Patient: sex F, age 54
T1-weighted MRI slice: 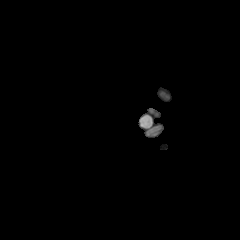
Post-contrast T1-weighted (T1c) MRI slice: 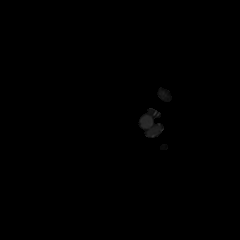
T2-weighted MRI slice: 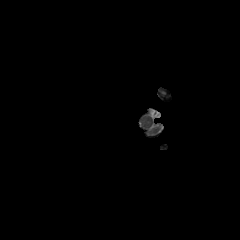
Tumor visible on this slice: no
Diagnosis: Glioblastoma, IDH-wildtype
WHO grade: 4